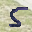
Label: 5